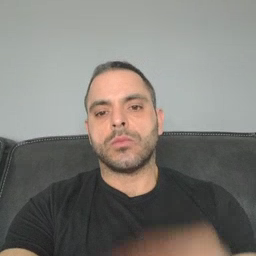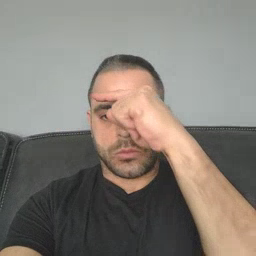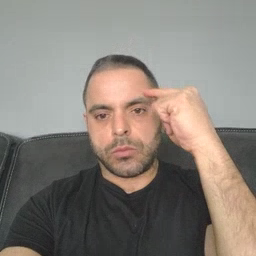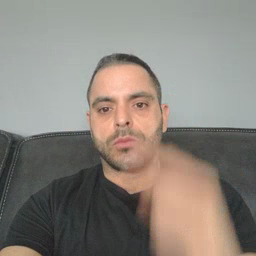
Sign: black